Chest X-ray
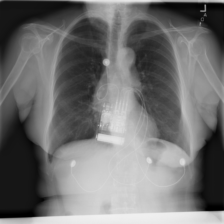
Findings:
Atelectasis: negative
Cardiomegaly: negative
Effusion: negative
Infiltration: negative
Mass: negative
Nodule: negative
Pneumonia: negative
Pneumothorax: negative
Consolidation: negative
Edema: negative
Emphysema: negative
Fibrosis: negative
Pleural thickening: negative
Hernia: negative